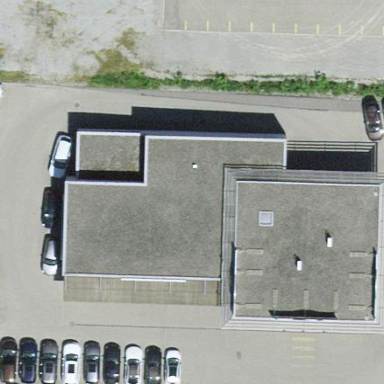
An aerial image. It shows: Industrial building.